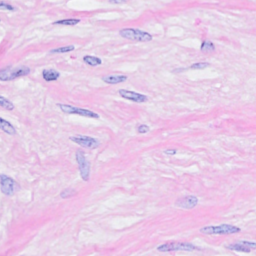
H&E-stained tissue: Breast